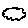
Label: cloud